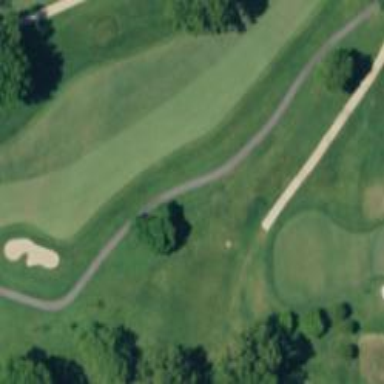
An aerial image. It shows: Well-maintained asphalt path with grade1 track type. It is golf cartpath.